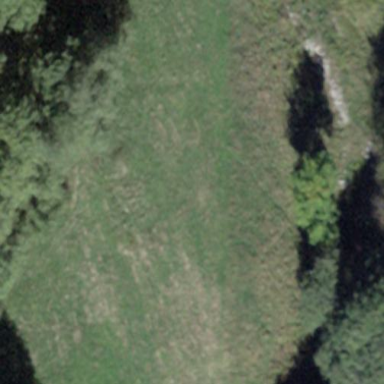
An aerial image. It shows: Open area covered with grass.